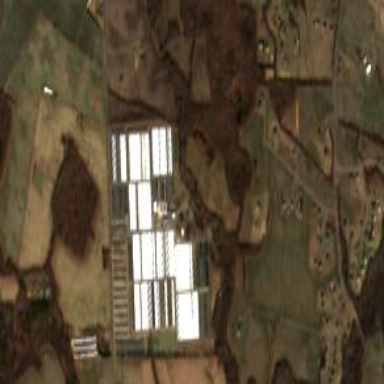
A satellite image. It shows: Plant nursery.